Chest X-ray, PA view. Patient: 43 years old, sex F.
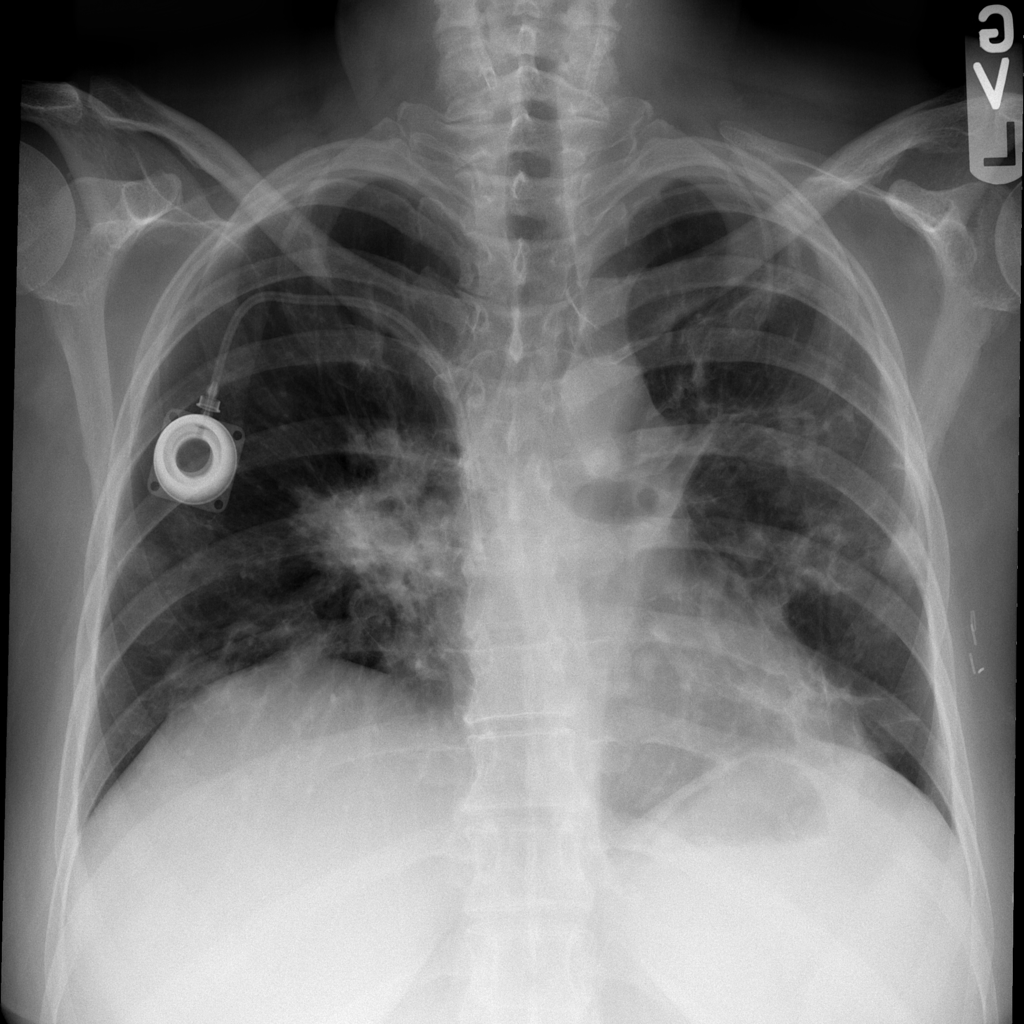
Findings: Mass